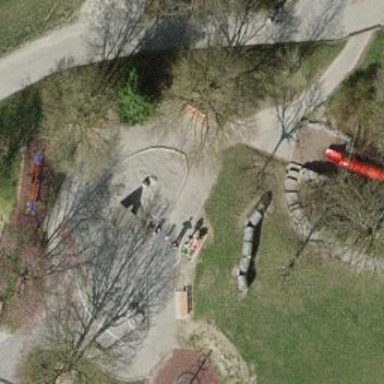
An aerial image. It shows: Playground area for leisure land.